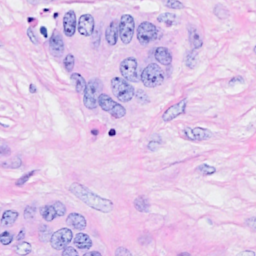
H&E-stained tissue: Breast